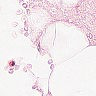
Metastatic tissue present: no